Question: I am trying to match the columns based off the first 8 characters and the last 2 characters so i would then be able to run a vlookup on it:
<URL>
The issue is the middle of the cell is always different in the first column is all 10 in the middle, the second 25 and so on. I tried collecting the first 8 and last two characters by a left and right and then tried an approx vlookup but it wasn't working for me just showing an error for me.
My attempt
'''
=LEFT(C2,FIND("/",C2)+3) & " " & RIGHT(C2,FIND("/",C2)-3)
'''
Gives me this:
'''
20.5/010 ES
'''
Trying to run off Col B in the photo
Desired result:
<URL>
Here is the Error I am receiving:

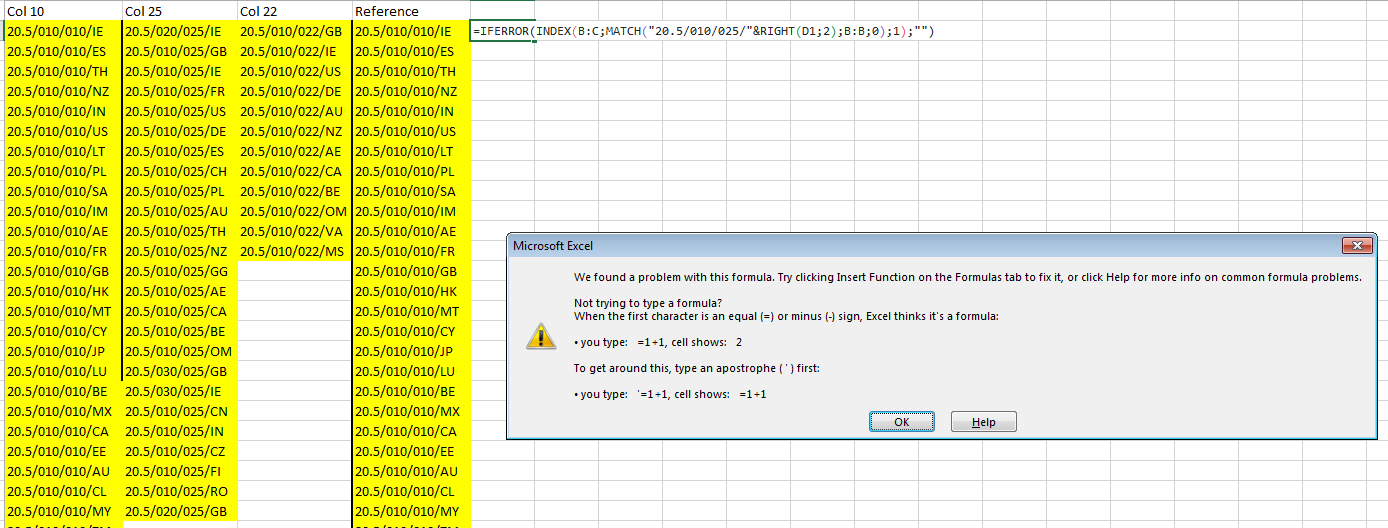
Answer: Assuming you have three different type of data e.g.; 20.5/010/010/, 20.5/010/025/ & 20.5/010/022/ and you will delete your column B (which is empty in your input data) you will have column A, B and C populated (Makes sense?)
Your output data clearly shows you have a list of 010 values in column 10 and you want to know if there is a match for the other two values with the same country code. But I'll make that column D in this example. So:
- Have column D populated like your output column 10.- Add this formula to column E and drag down:'''
=IFERROR(INDEX(B:B;MATCH("20.5/010/025/"&RIGHT(D1;2);B:B;0);1);"")
'''
- Add this formula to column F and drag down:'''
=IFERROR(INDEX(C:C;MATCH("20.5/010/022/"&RIGHT(D1;2);C:C;0);1);"")
'''
My output:
<URL>